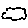
Label: cloud